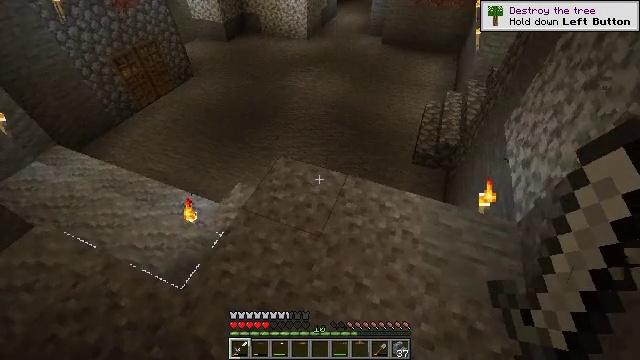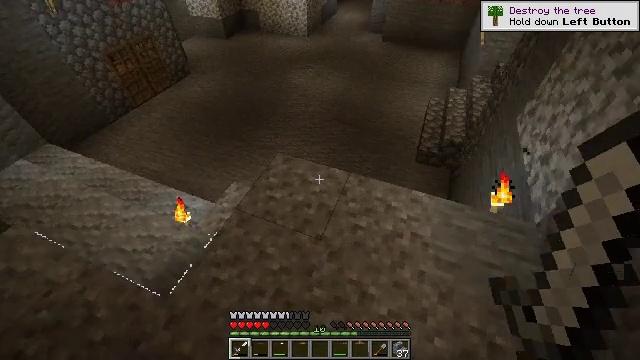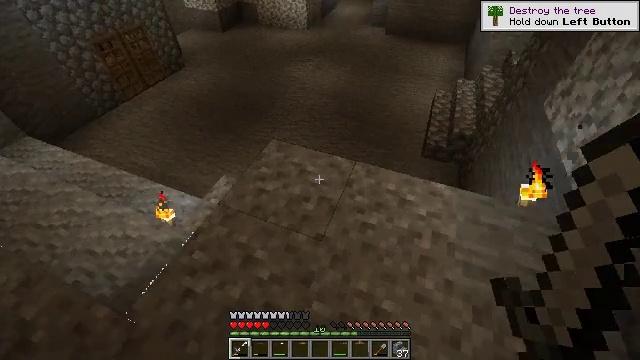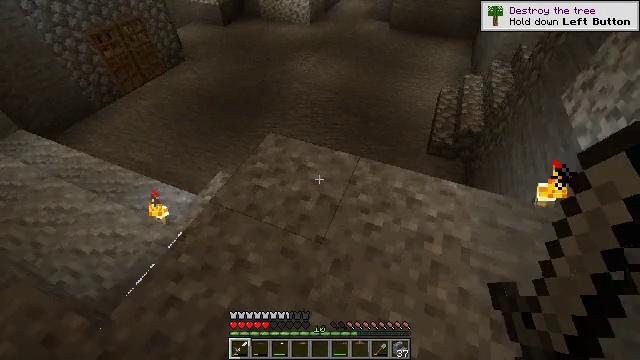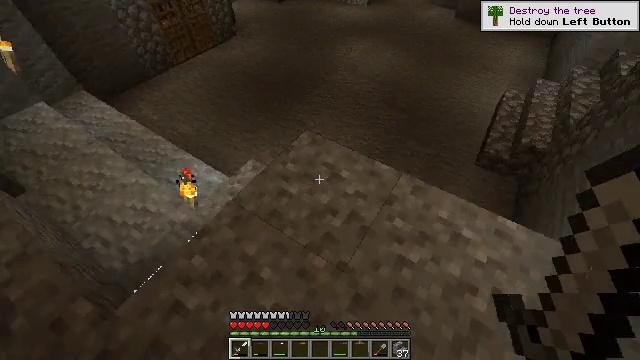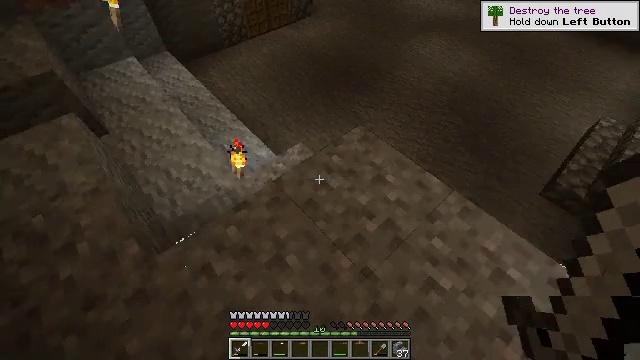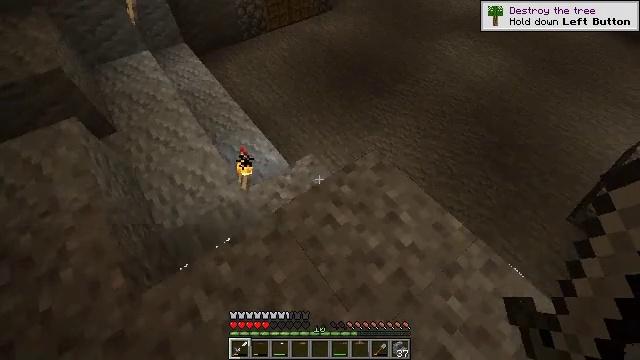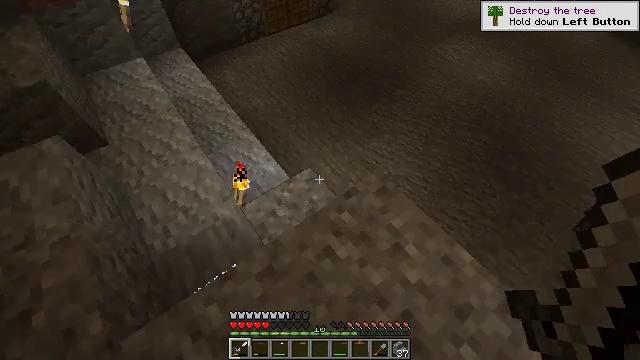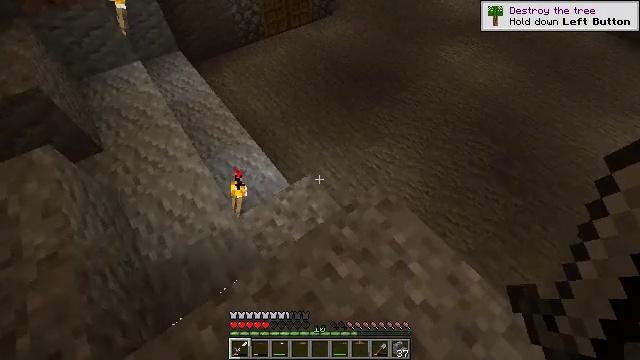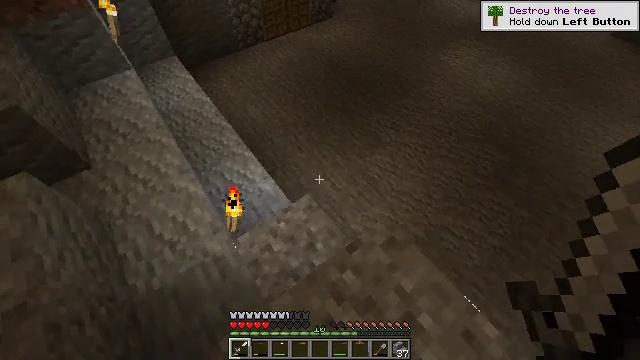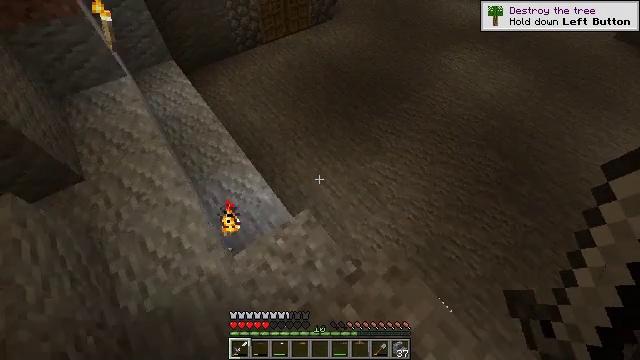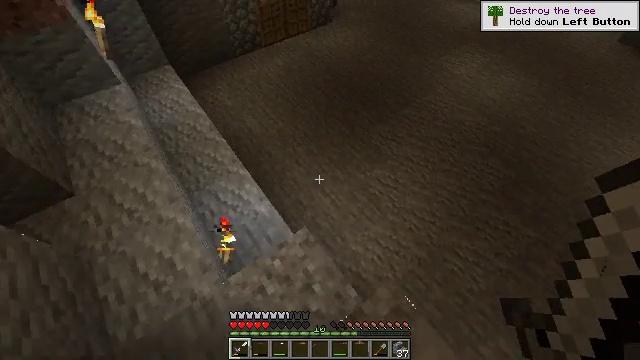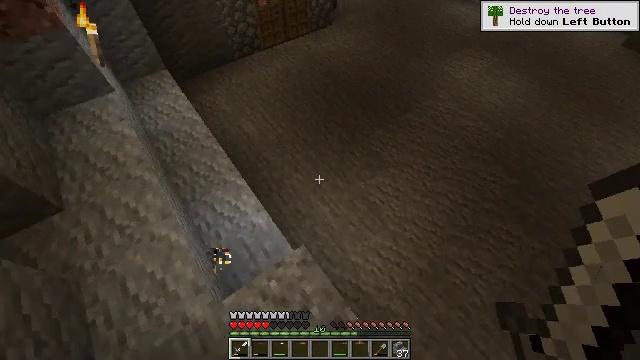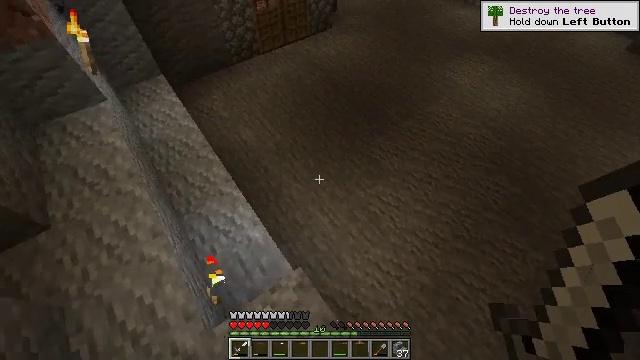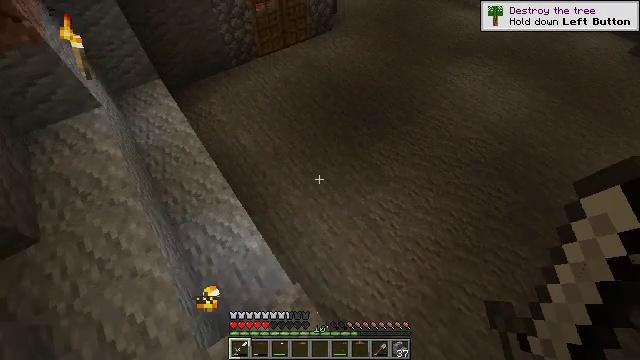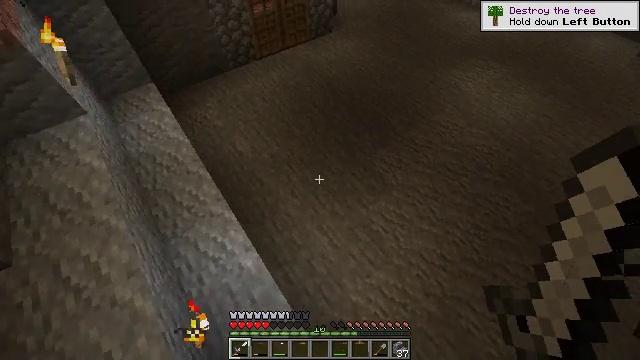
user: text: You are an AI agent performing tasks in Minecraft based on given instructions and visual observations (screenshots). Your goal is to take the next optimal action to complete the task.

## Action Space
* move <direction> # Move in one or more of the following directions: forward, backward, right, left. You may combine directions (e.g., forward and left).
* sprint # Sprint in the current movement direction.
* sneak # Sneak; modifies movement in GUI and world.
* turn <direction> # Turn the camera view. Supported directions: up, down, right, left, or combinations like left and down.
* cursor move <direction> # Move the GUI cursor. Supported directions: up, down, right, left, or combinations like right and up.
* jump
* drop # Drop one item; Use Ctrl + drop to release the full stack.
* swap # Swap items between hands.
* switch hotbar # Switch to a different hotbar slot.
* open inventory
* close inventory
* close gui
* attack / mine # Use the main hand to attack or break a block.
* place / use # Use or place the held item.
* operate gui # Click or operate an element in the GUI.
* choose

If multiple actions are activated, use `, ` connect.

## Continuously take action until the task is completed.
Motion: motion action
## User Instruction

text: Recycle the cobblestone stairs.
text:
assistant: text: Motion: move forward
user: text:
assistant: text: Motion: move forward
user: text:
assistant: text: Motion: move forward
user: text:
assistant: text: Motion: move forward, turn left and down
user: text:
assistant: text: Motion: move forward, turn left and down
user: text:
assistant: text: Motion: move forward, turn left and down
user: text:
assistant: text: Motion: move forward
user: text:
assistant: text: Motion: move forward
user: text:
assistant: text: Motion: move forward
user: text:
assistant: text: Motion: move forward
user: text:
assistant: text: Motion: move forward
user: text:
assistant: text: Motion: move forward
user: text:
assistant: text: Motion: move forward
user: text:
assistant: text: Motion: move forward
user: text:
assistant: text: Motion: move forward
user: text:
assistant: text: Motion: move forward, turn right and down
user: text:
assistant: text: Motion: move forward, turn right
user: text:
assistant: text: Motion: move forward, turn right
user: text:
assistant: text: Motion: move forward, turn right and up
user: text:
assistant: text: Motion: move forward, turn right and up
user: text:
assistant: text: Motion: move forward, turn right and up
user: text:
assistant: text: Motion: move forward, turn right and up
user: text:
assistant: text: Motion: move forward, turn right and up
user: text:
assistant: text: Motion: move forward, turn right and up
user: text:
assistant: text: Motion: move forward, turn right and up
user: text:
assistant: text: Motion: move forward, turn right and up
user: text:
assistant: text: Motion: move forward
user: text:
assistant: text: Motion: move forward
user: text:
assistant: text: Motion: move forward
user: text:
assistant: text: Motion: move forward